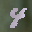
Label: 4